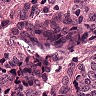
Metastatic tissue present: yes